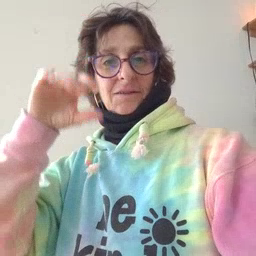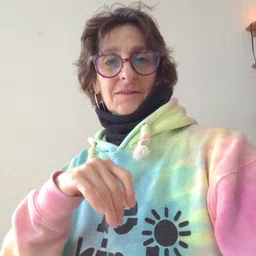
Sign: sun